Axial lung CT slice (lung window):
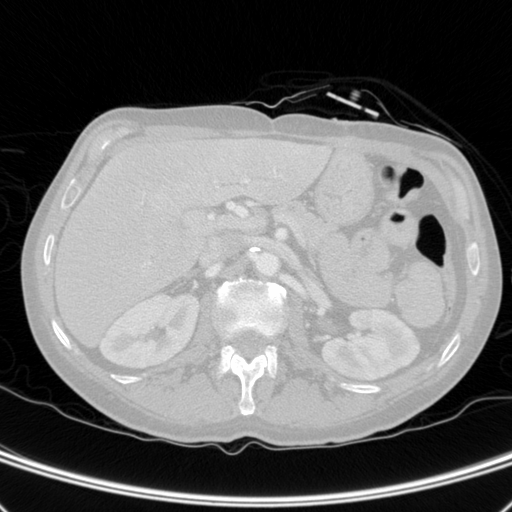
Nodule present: no